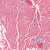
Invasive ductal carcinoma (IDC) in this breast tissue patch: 0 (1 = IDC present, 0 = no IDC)